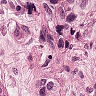
Metastatic tissue present: yes